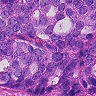
Metastatic tissue present: yes